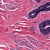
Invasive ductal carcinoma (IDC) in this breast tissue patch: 0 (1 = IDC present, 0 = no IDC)